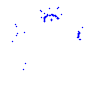
Particle: kaon